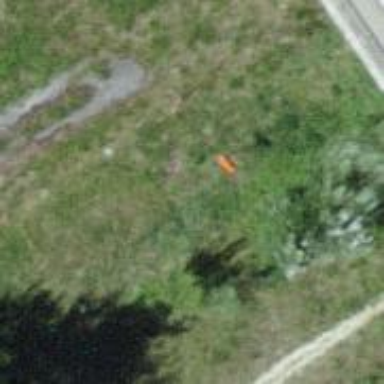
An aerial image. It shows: Pole supporting roof covering pipeline marker.